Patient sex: M
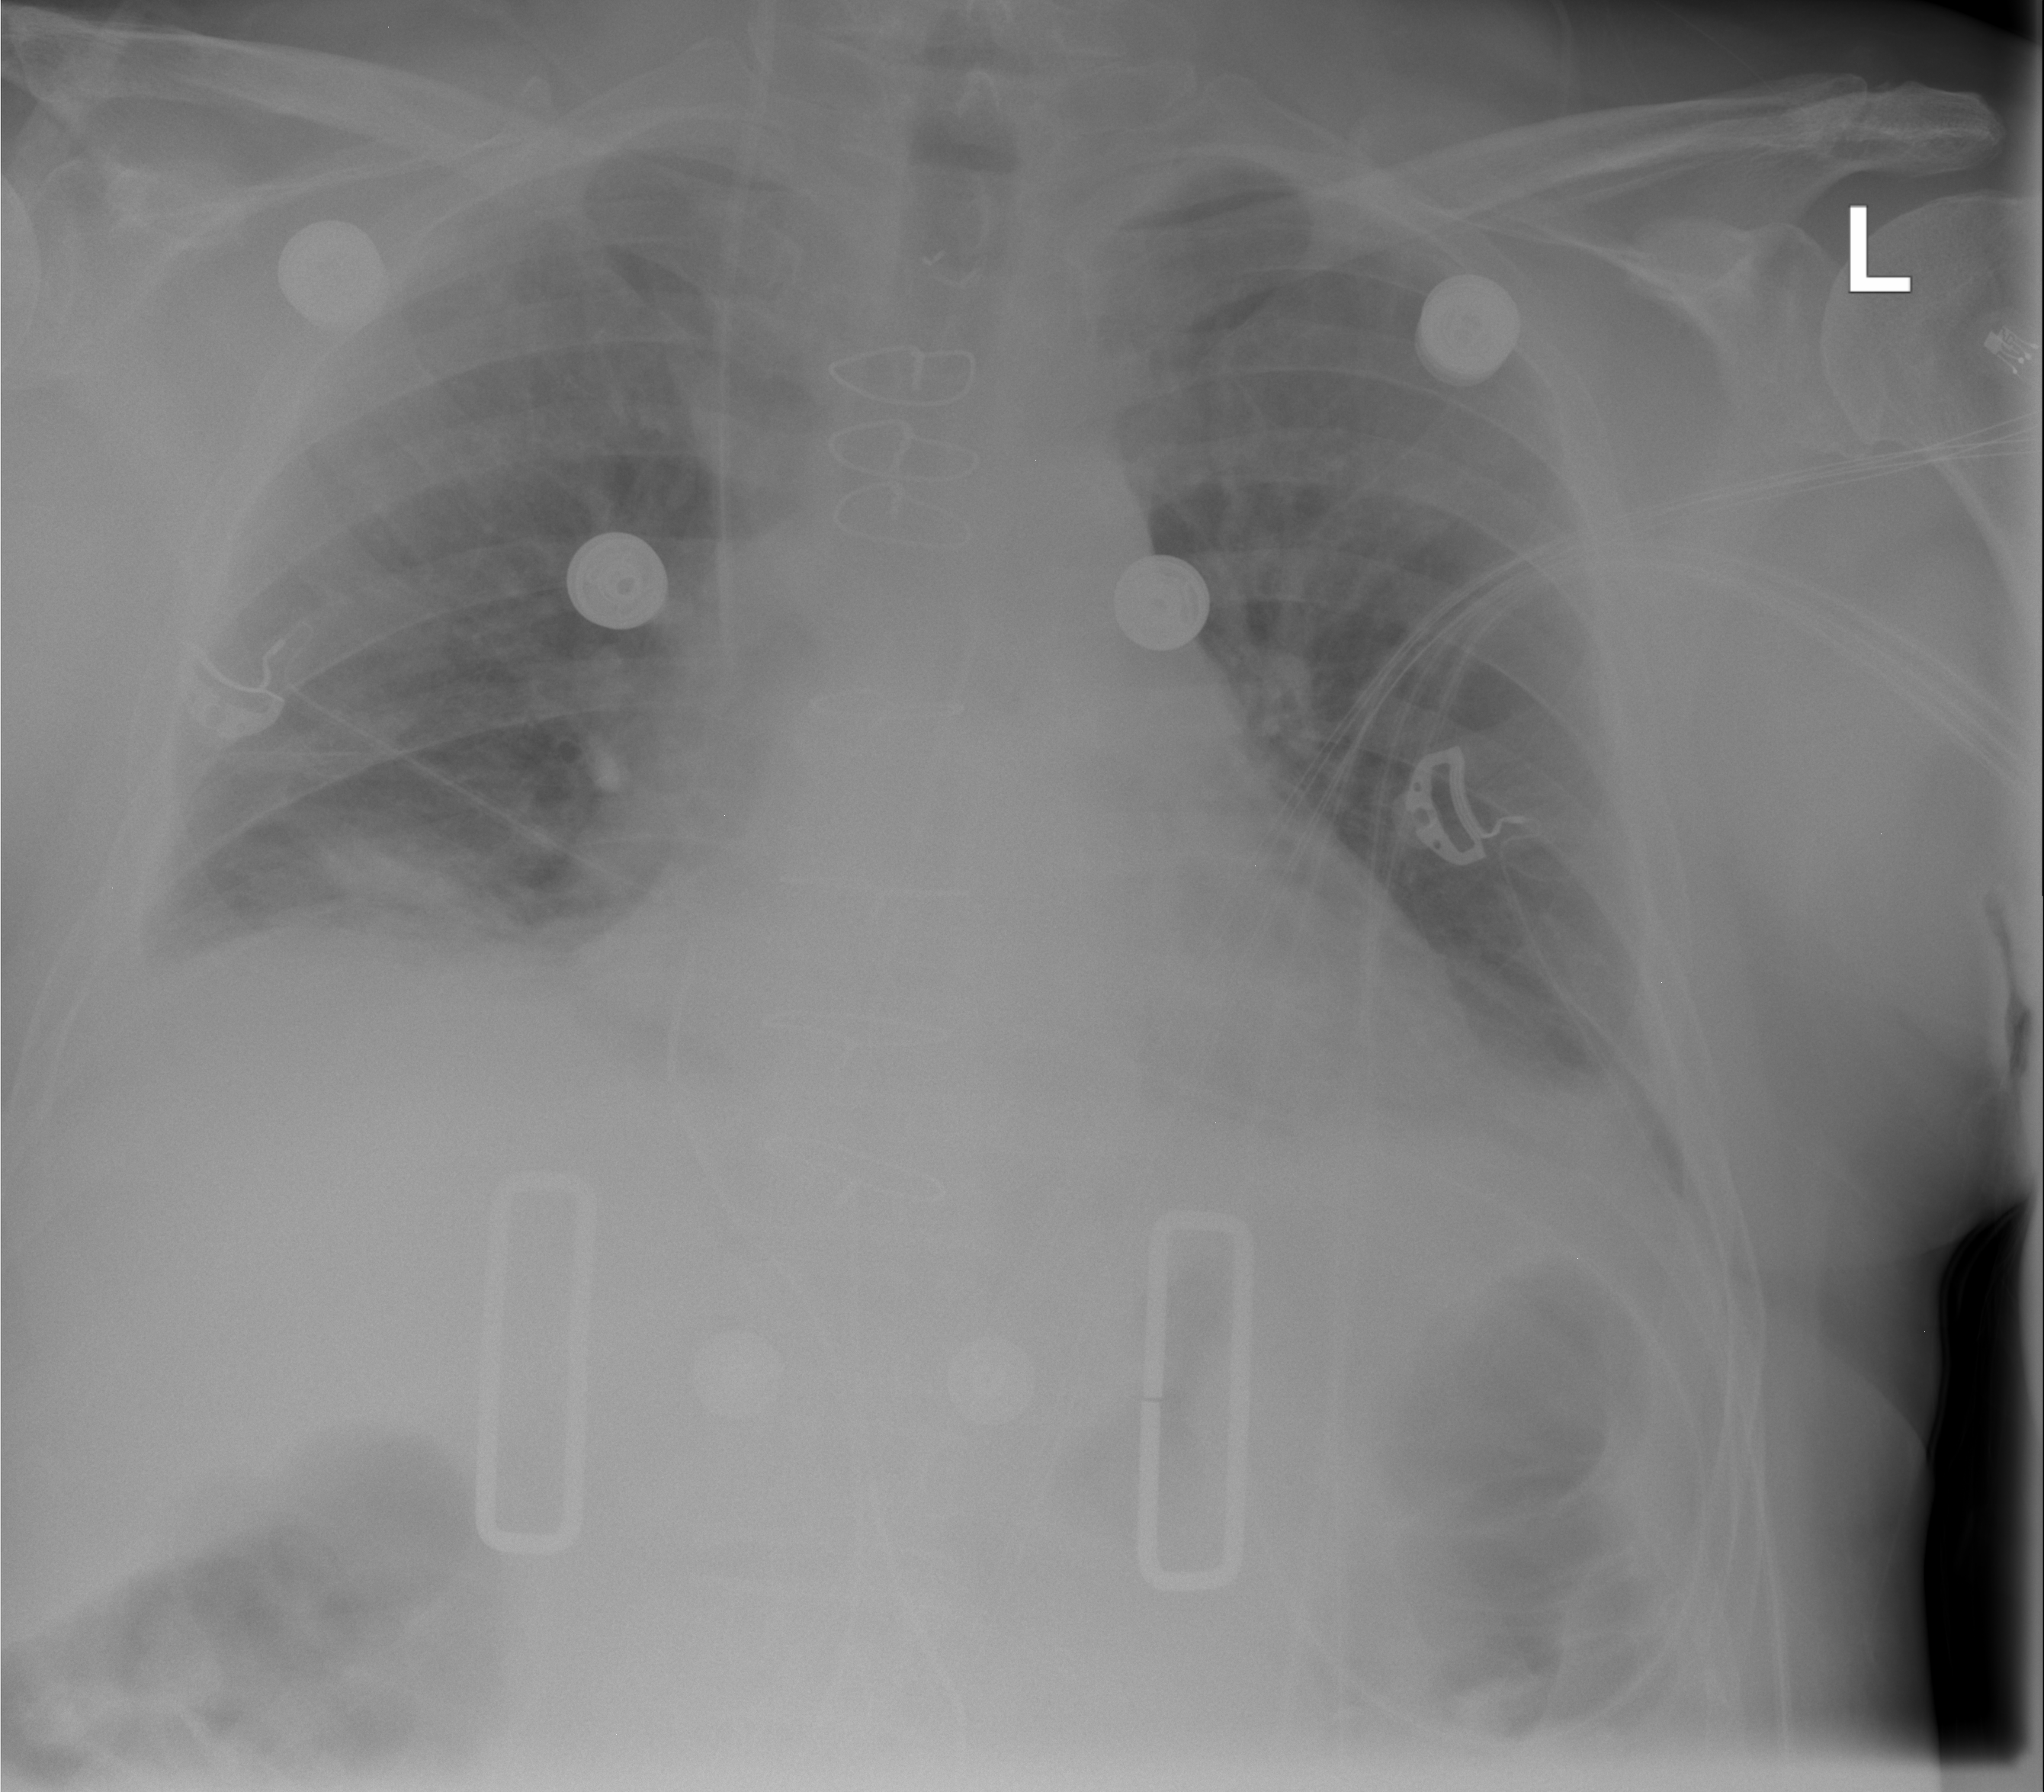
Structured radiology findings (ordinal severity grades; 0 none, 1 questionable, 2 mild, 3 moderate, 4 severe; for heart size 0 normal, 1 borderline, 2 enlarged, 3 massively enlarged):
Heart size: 2
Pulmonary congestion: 2
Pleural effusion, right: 0
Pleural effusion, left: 0
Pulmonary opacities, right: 0
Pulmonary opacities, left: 0
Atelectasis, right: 2
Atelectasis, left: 2